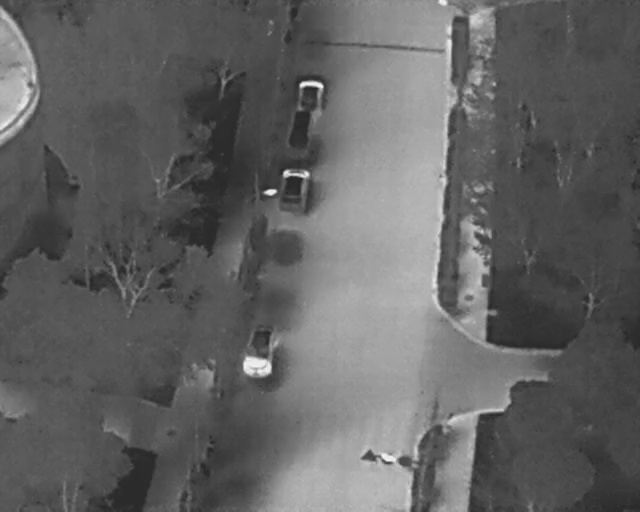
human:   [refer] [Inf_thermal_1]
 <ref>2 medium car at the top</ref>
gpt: <box>[[43, 23, 50, 28, 6], [45, 16, 51, 21, 6]]</box>

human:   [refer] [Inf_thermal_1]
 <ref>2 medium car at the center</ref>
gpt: <box>[[36, 65, 44, 71, 3], [42, 33, 49, 40, 6]]</box>